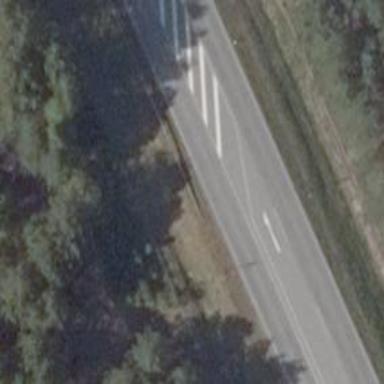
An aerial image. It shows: Asphalt road designated as trunk highway.